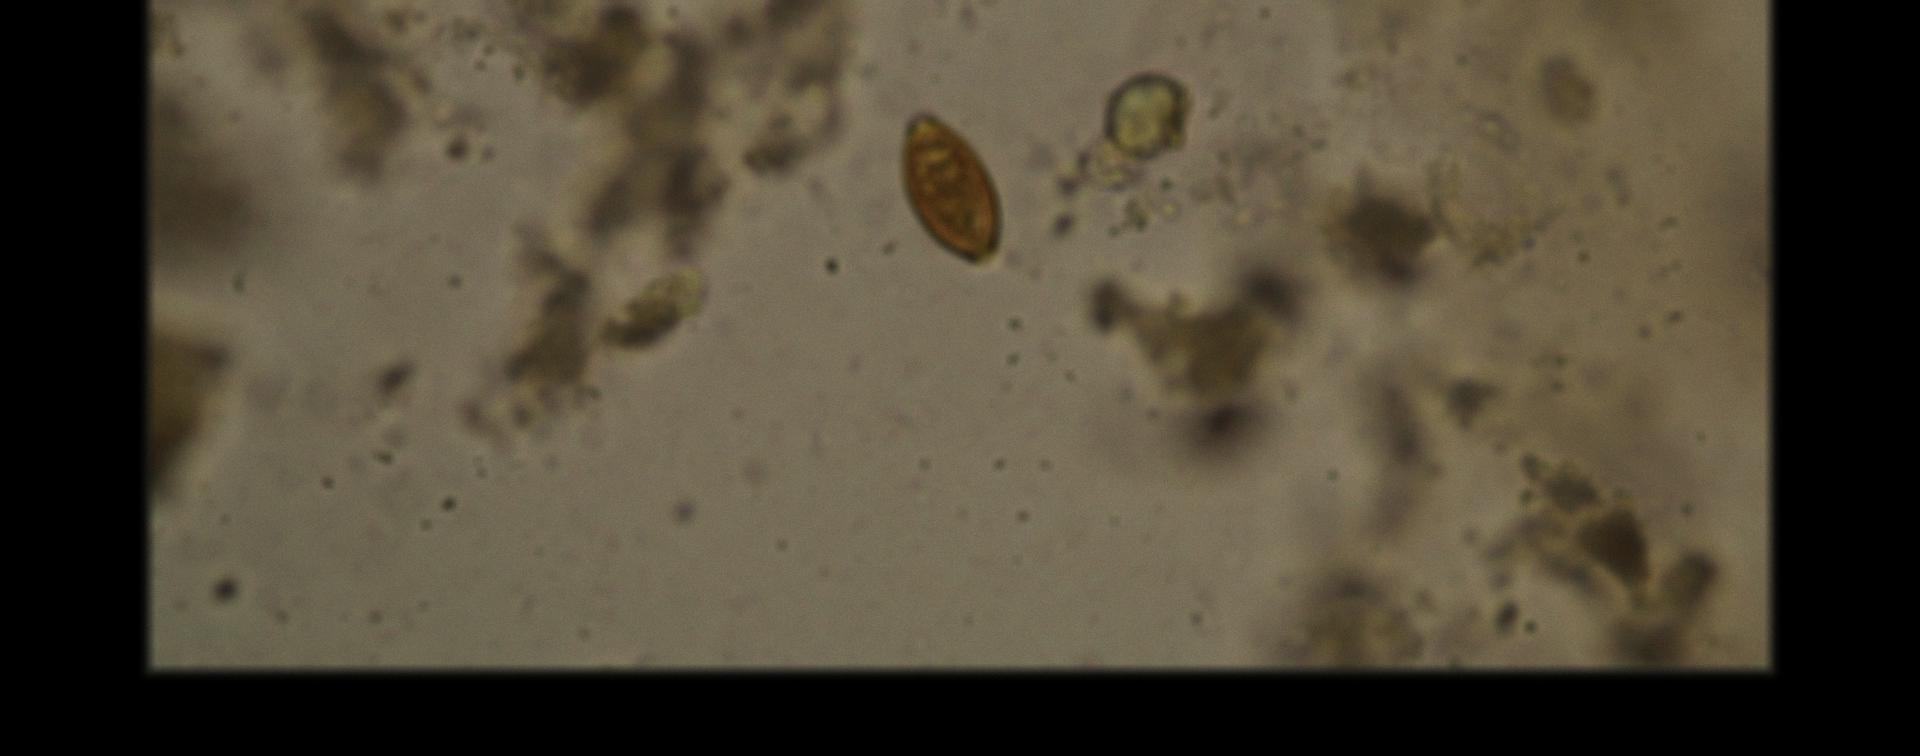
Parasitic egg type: Trichuris trichiura